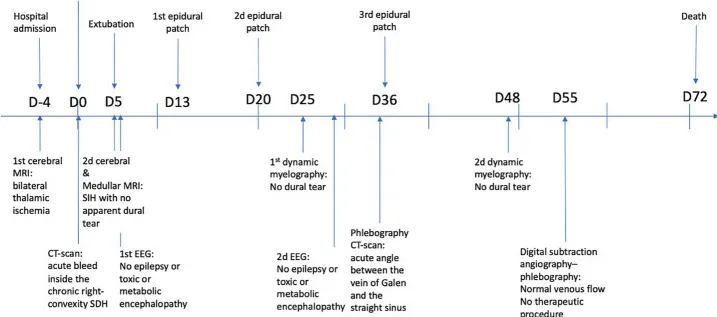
Timeline of diagnostic and therapeutic procedures.
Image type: chart (chart)